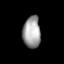
Tissue: lung
Cell type: Epithelial cells
Senescence score: 0.2422
Nuclear area (px): 549
Mean DAPI intensity: 160.224